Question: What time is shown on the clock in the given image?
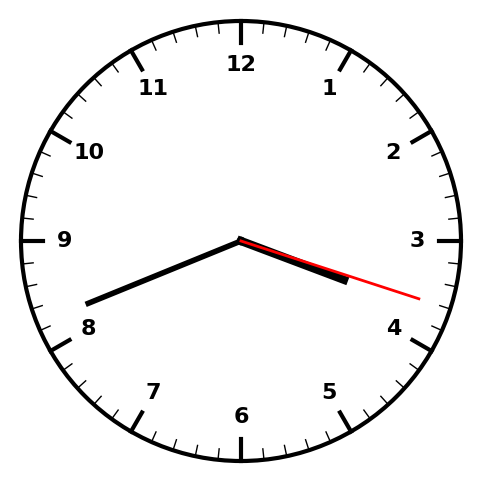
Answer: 03:41:18